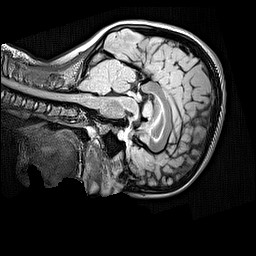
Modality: FLAIR
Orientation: sagittal
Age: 11
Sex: female
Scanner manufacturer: siemens
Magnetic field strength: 3 T
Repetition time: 5 s
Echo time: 0.388 s